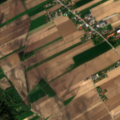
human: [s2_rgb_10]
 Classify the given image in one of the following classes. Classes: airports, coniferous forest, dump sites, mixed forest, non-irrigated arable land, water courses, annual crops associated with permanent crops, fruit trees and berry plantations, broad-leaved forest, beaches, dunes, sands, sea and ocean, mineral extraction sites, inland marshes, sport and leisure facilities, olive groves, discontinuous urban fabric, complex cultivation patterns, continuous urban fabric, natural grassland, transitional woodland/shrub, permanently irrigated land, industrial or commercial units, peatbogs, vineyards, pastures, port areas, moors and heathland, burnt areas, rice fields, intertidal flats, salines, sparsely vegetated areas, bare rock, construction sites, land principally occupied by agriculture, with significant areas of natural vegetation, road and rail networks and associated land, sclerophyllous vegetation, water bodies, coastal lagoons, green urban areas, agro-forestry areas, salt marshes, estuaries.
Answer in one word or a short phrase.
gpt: discontinuous urban fabric, non-irrigated arable land, land principally occupied by agriculture, with significant areas of natural vegetation, coniferous forest